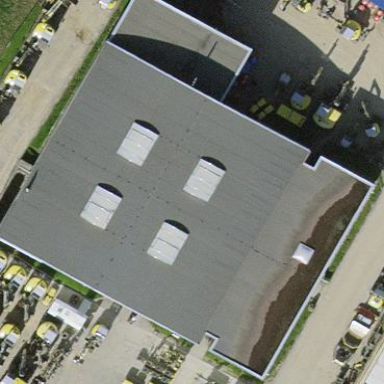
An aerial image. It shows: Industrial building.